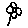
Label: flower